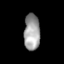
Tissue: skin
Cell type: Others
Senescence score: 0.7659
Nuclear area (px): 566
Mean DAPI intensity: 159.528